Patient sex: F
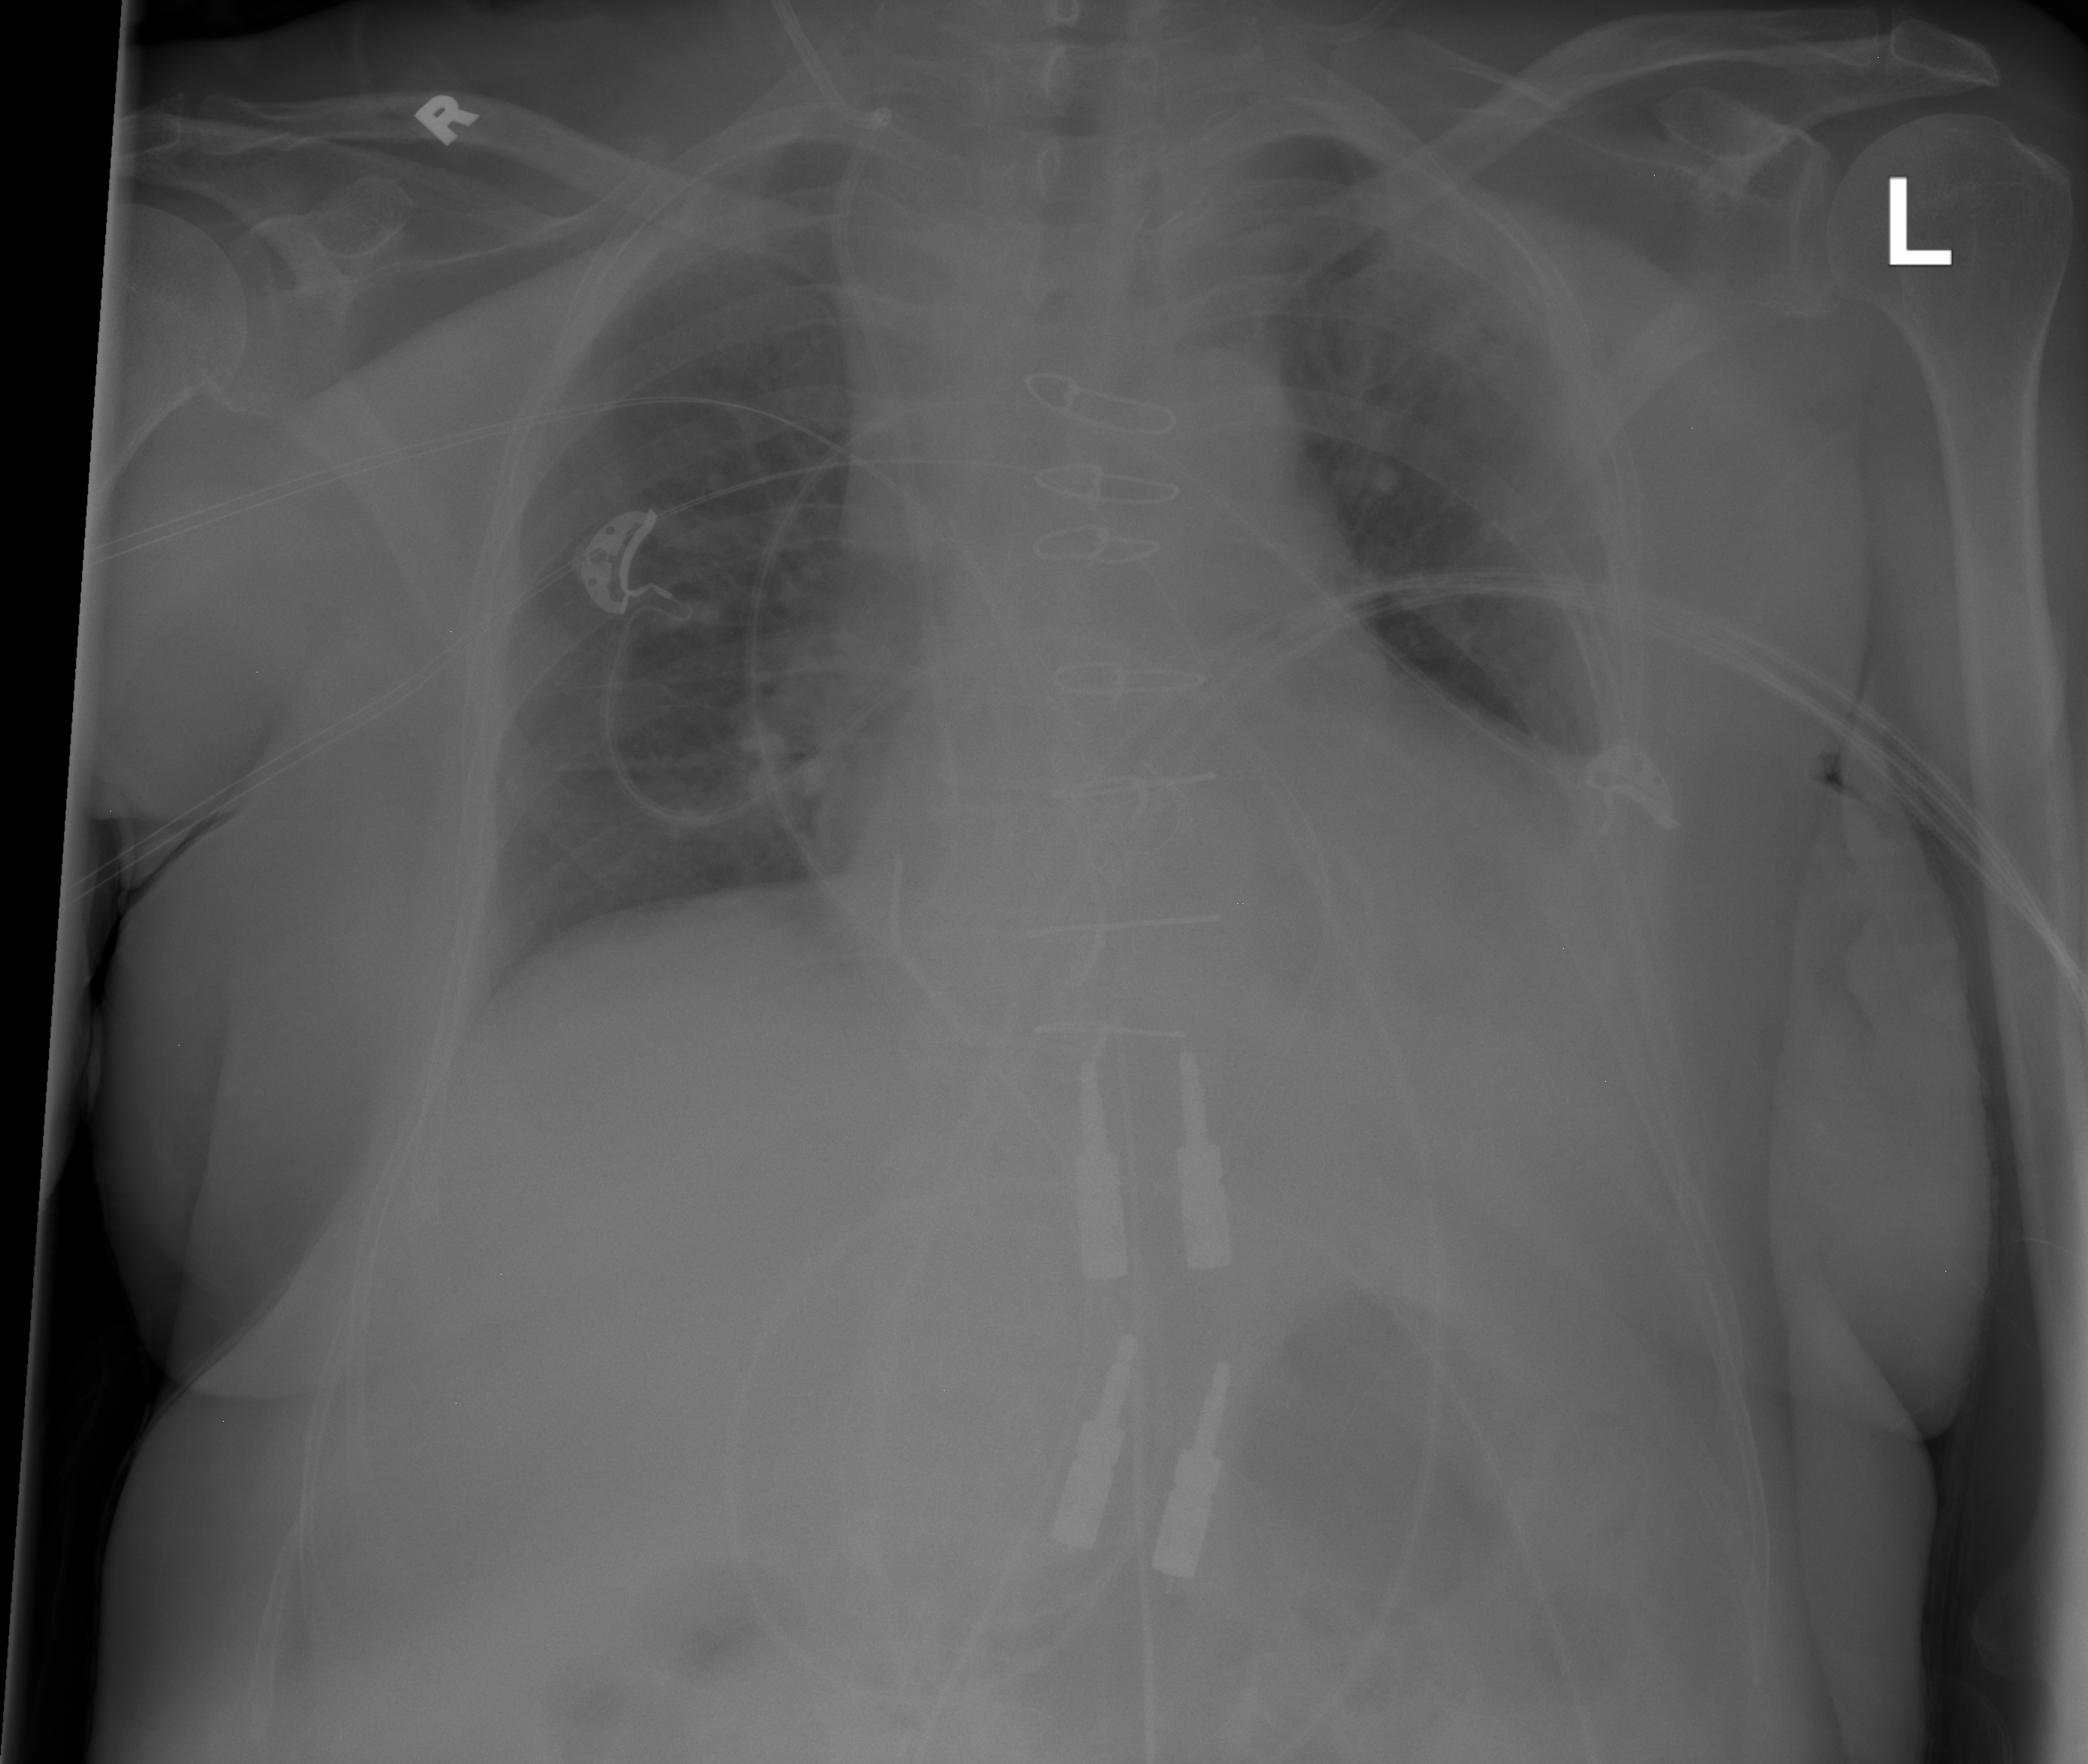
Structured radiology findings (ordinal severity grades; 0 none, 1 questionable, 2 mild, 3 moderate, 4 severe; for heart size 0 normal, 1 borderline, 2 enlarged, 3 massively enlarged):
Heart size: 2
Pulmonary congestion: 0
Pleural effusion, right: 0
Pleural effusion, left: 2
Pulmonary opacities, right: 0
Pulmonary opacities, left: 0
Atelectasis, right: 0
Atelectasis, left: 0